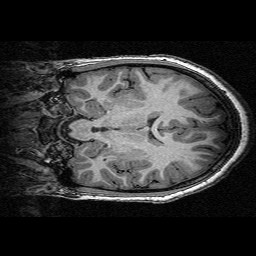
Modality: T1w
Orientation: coronal
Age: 11
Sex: female
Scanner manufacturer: siemens
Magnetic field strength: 3 T
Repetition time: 2.3 s
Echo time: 0.00336 s